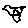
Label: bird